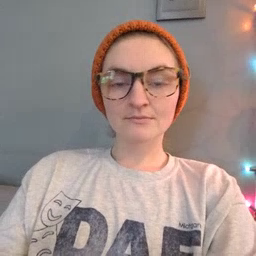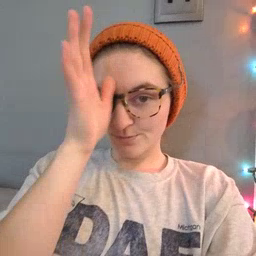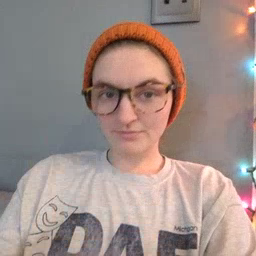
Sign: grandpa